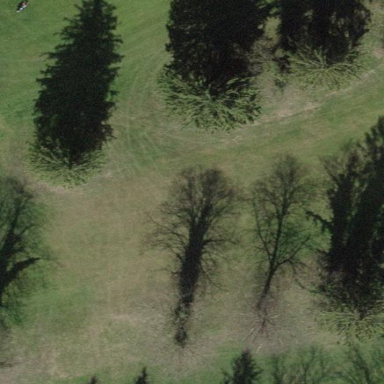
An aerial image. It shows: Grassy fairway on golf course.